Interaction volume radius: 10 \u00c5
Interaction volume height: 40 \u00c5
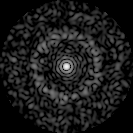
Disorder parameter: 0.8376